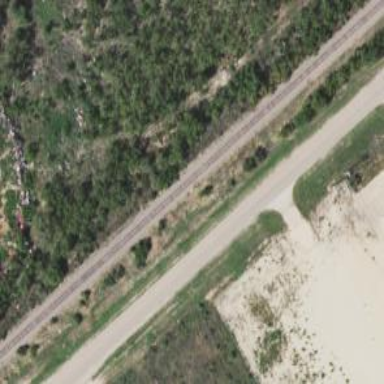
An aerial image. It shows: Railway track.